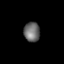
Tissue: lung
Cell type: Fibroblasts
Senescence score: 0.5463
Nuclear area (px): 312
Mean DAPI intensity: 104.92